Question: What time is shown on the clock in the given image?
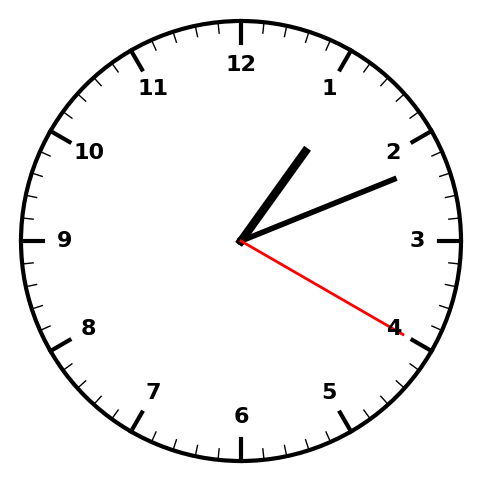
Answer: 01:11:20